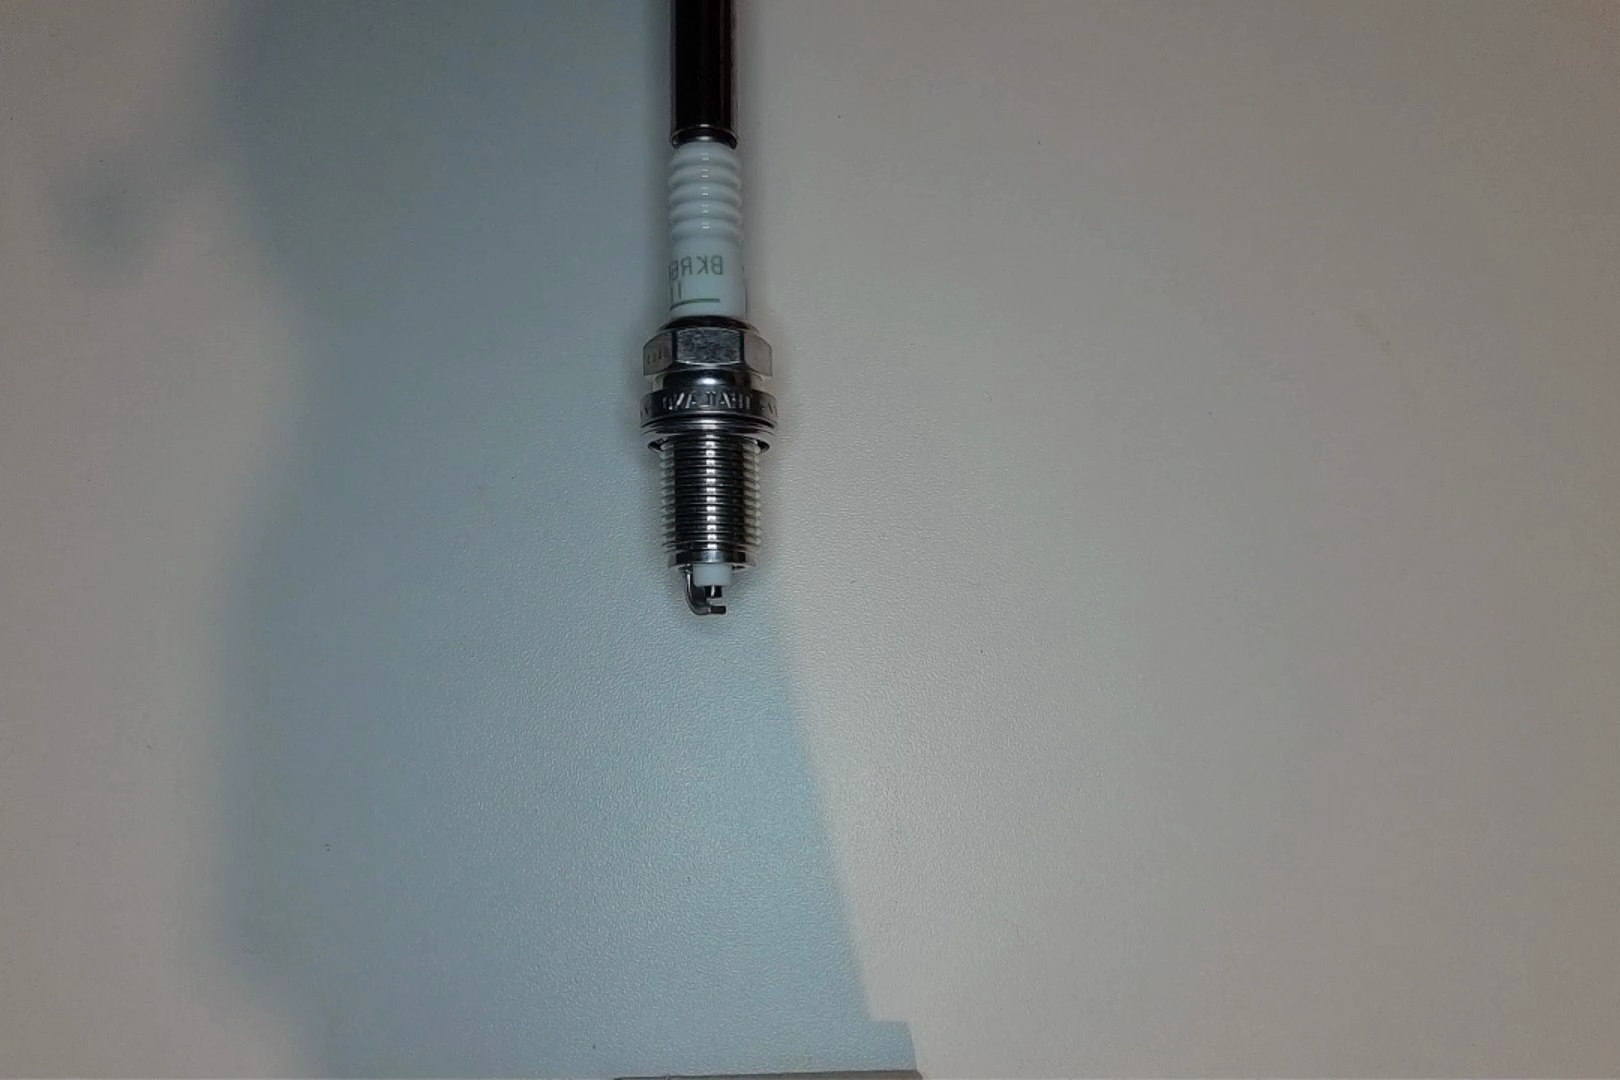
Label: normal